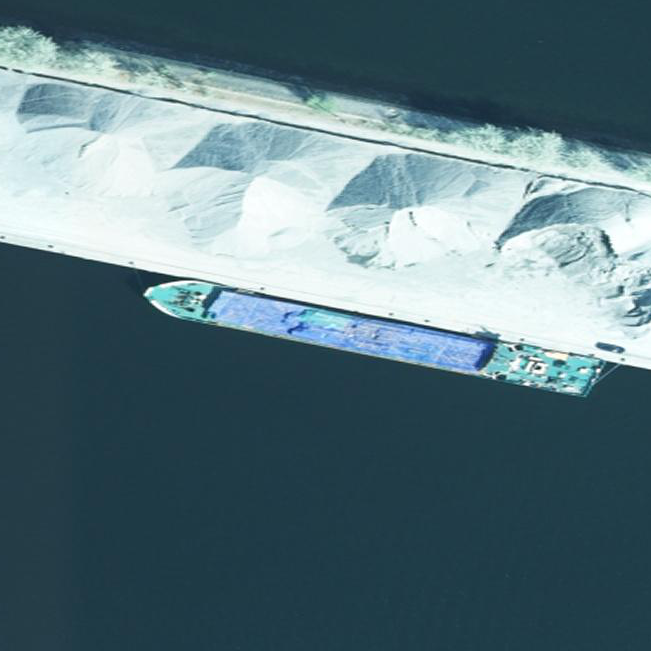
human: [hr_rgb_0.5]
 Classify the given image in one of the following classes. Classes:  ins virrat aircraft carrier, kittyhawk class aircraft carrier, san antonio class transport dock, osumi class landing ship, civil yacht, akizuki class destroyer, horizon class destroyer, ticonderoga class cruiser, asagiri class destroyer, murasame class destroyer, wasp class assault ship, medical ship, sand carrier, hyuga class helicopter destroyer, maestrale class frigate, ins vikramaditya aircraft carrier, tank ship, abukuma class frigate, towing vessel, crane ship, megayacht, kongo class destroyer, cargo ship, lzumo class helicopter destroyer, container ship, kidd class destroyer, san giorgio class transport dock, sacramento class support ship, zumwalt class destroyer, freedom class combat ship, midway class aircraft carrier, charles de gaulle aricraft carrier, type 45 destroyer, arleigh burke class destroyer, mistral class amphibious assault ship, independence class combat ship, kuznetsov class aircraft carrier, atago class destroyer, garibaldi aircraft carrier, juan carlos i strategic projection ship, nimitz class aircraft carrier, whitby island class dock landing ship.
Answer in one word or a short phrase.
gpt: Sand carrier